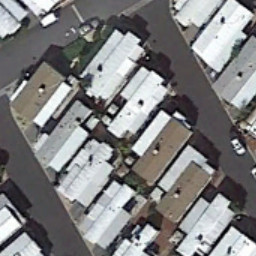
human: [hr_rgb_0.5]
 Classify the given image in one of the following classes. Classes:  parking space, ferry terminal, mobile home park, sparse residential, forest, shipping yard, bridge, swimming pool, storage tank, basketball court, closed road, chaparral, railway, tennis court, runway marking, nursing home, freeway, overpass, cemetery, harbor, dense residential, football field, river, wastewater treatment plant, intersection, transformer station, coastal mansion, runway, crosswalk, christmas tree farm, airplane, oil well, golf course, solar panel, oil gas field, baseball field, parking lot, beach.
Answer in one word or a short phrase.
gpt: mobile home park